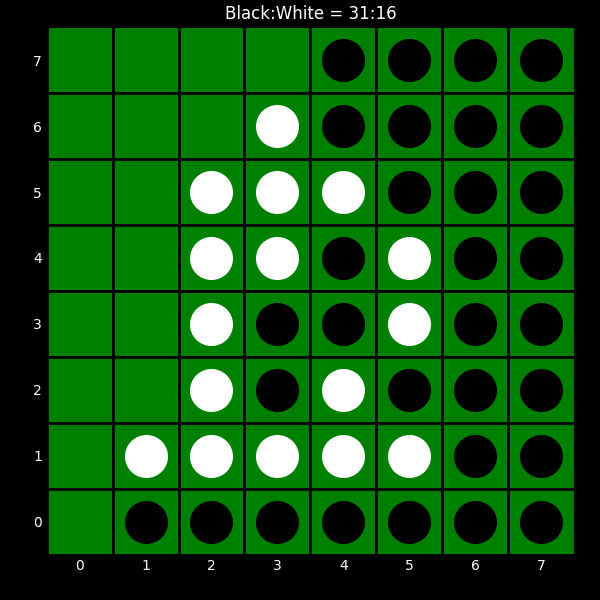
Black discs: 31
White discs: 16